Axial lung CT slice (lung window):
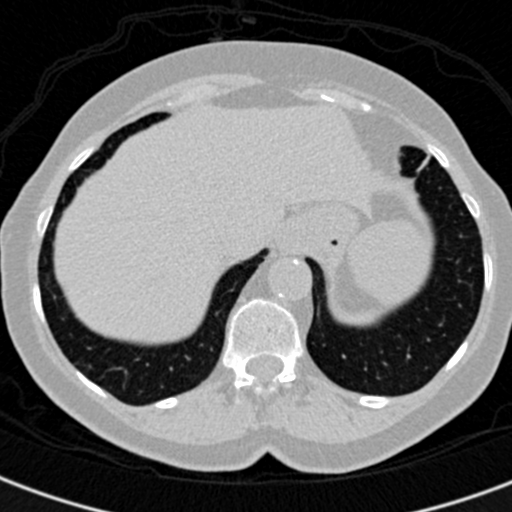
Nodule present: no